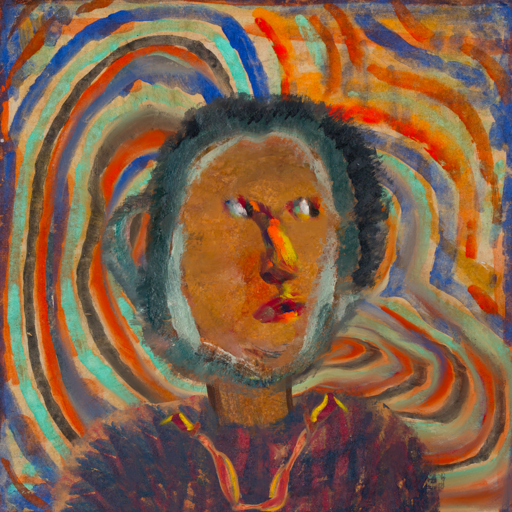
Background: Sisters, Head And Neck Side: Pipe, Face Side: An_Impression, Bust: In_The_Sun, Hair Side: Boggyland, Head Accessory: Blank, Second Necklace: Gypsy_Mother_1, Necklace: Blank, Baby: Blank